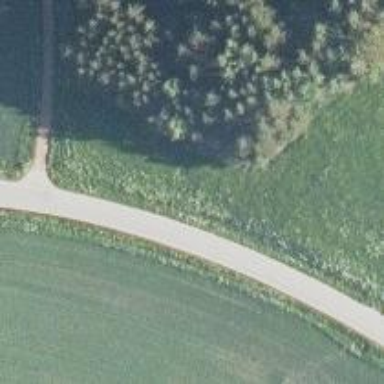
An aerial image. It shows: Tertiary road.